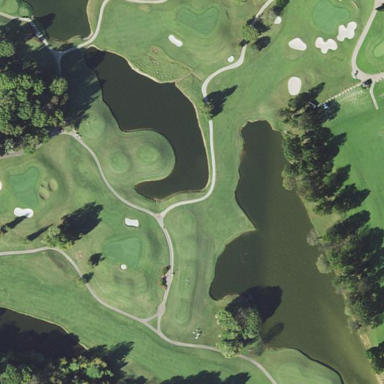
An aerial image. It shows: Water hazard on golf course.